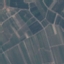
Land use / land cover: PermanentCrop